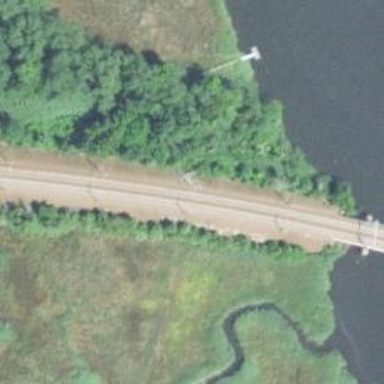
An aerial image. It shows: Railway track with contact lines for electrification.